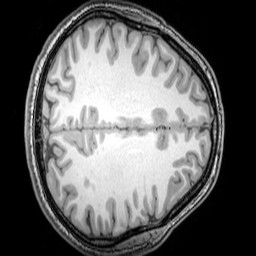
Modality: T1w
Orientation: axial
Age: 25
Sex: male
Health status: healthy
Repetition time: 0.081 s
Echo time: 0.037 s